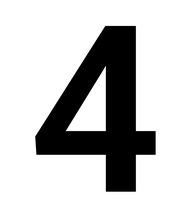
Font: Roboto_SemiBold